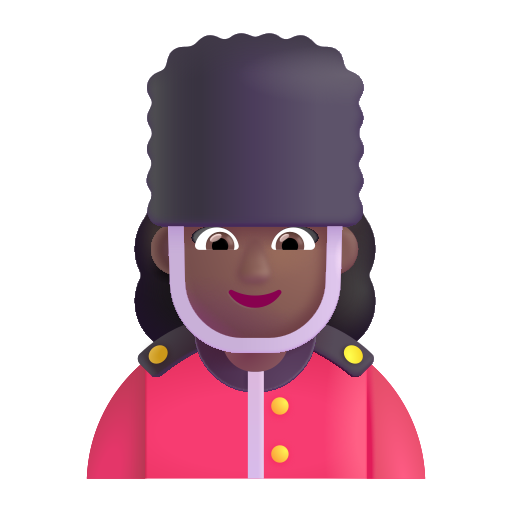
woman guard color  dark